Question: I am using Laravel 4.1, and using 'facebook/php-sdk' with sentry actually it's derived from this questions answer:
<URL>
This code isn't working any more:
'''
$profile = $user->profiles()->save($profile);
'''
throws this error:

How to resolve it?
route for that is available here <URL>
My models are as bellows:
Profile model:
'''
<?php
class Profile extends \Eloquent {
public function user()
{
return $this->belongsTo('User');
}
}
'''
User model contains:
'''
public function profiles()
{
return $this->hasMany('Profile');
}
'''
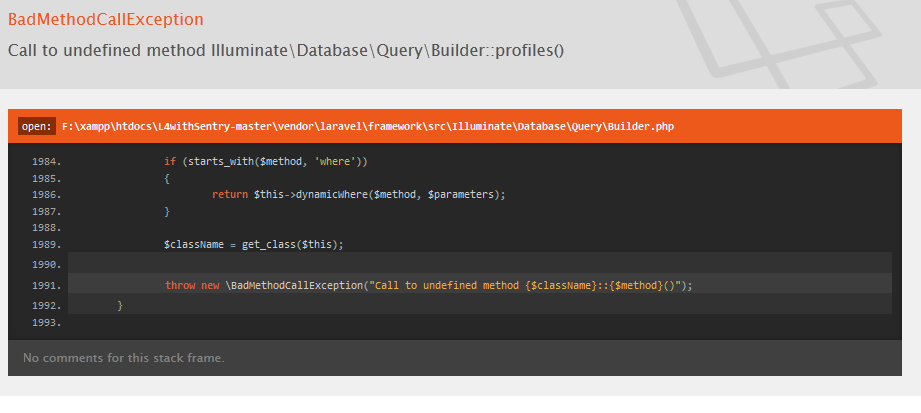
Answer: Solved in the comments :
> Do you customize the model sentry using this method <URL> ? - user1279647